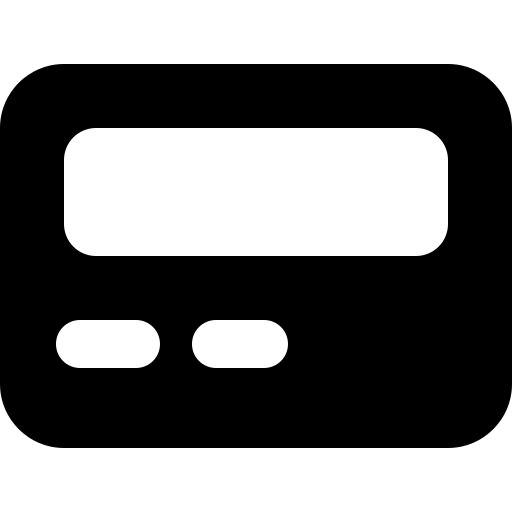
Tags: icon, FontAwesome, fa-icon, solid, pager